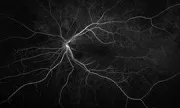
Fundus fluorescein angiography (FFA) at. 17 seconds showing nasal choroidal non-perfusion.
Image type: ophthalmic_imaging (ophthalmic_angiography)